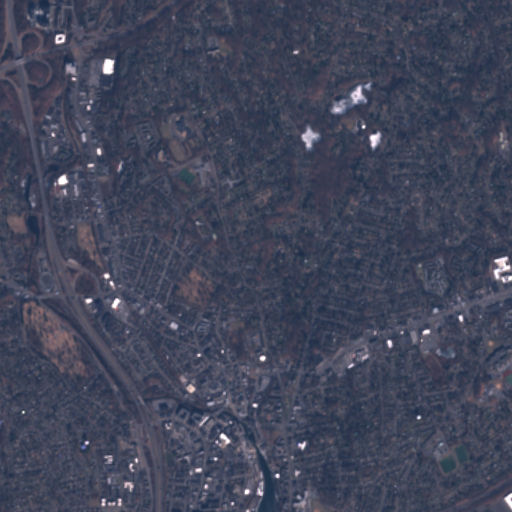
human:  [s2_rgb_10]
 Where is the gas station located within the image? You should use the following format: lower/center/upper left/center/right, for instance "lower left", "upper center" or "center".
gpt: The gas station is located in the upper left of the image.
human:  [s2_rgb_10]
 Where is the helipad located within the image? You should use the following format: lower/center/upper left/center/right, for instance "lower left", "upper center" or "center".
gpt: The helipad is located in the upper left of the image.
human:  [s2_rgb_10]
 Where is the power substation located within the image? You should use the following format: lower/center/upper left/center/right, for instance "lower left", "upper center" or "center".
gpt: The power substation is located in the center left of the image.
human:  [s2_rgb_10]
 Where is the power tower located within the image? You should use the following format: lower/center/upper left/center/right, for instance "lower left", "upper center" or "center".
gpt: The power tower is located in the upper left of the image.
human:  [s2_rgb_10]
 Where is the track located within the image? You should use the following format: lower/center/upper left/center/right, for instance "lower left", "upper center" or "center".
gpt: The track is located in the lower right of the image.
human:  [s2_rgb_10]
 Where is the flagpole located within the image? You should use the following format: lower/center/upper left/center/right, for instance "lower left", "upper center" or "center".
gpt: The flagpole is located in the center left of the image.
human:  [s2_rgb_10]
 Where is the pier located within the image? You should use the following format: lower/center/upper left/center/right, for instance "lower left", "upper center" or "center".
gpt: The pier is located in the lower center of the image.
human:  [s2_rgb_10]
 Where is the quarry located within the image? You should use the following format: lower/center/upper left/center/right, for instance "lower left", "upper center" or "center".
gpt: There is no quarry in the image.